Question: I included the MumbleKit library in a project and all seems to compile correctly; yet none of the 3dparty libraries, nor main mumblekit library produces its .a target. I even tried compiling 3dparties library Speex individually and again no error, but no target. Another project with seemingly the same configuration produces the .a files without any problem and so I have no cue about what might be wrong in the new one; the following image shows the situation for the two projects after compiling both:
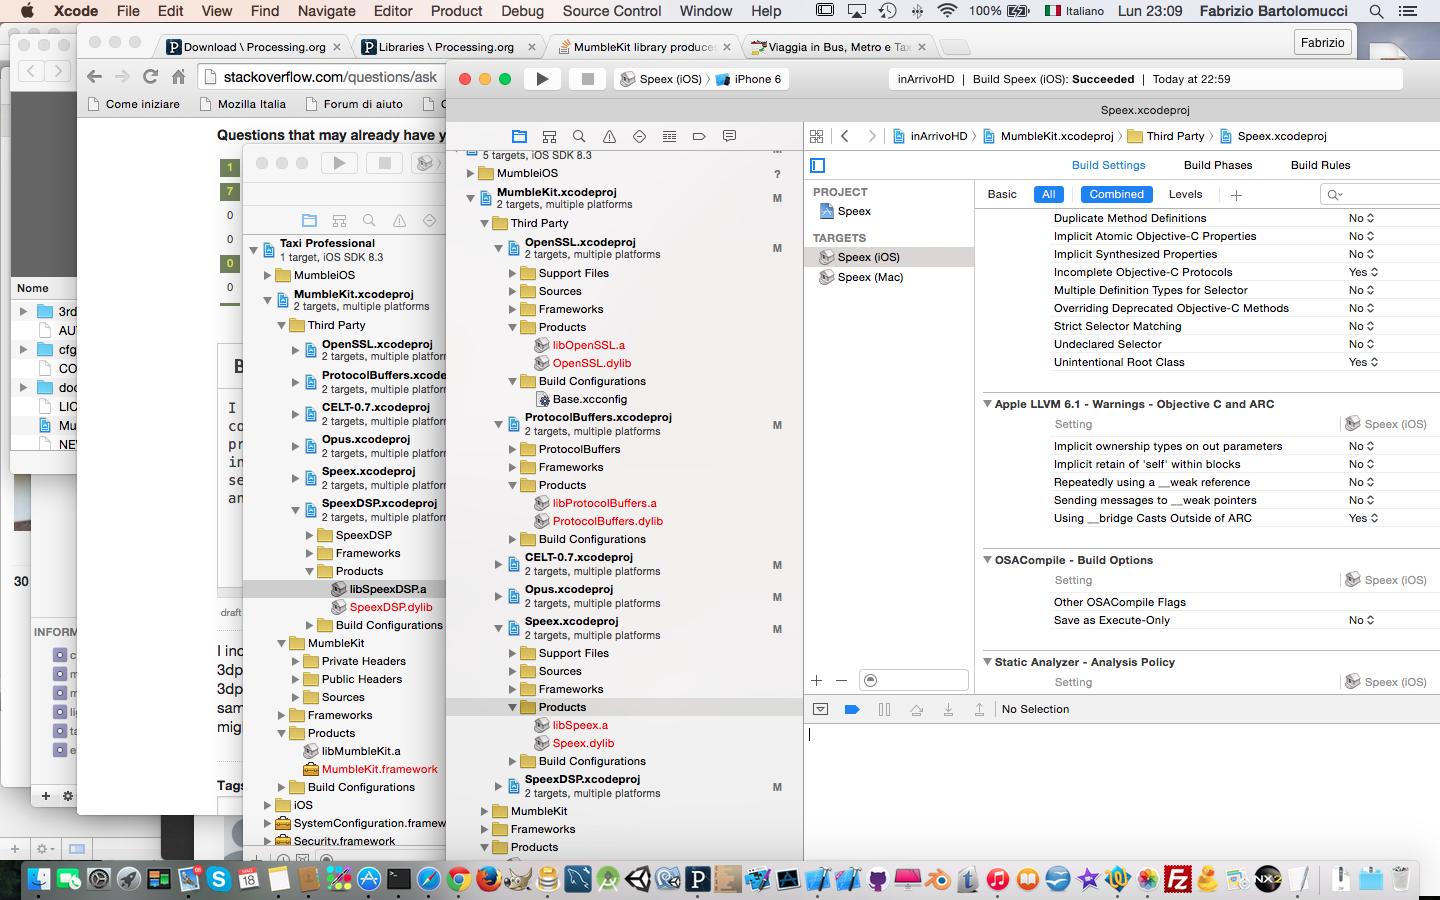
Answer: The issue was apparently to enable the all architectures flag both in the main mumblekit target and in all the dependent ones. The libraries remain red for some strange reasons. Yet everything seems working inclusing the usage of the mumblekit features.